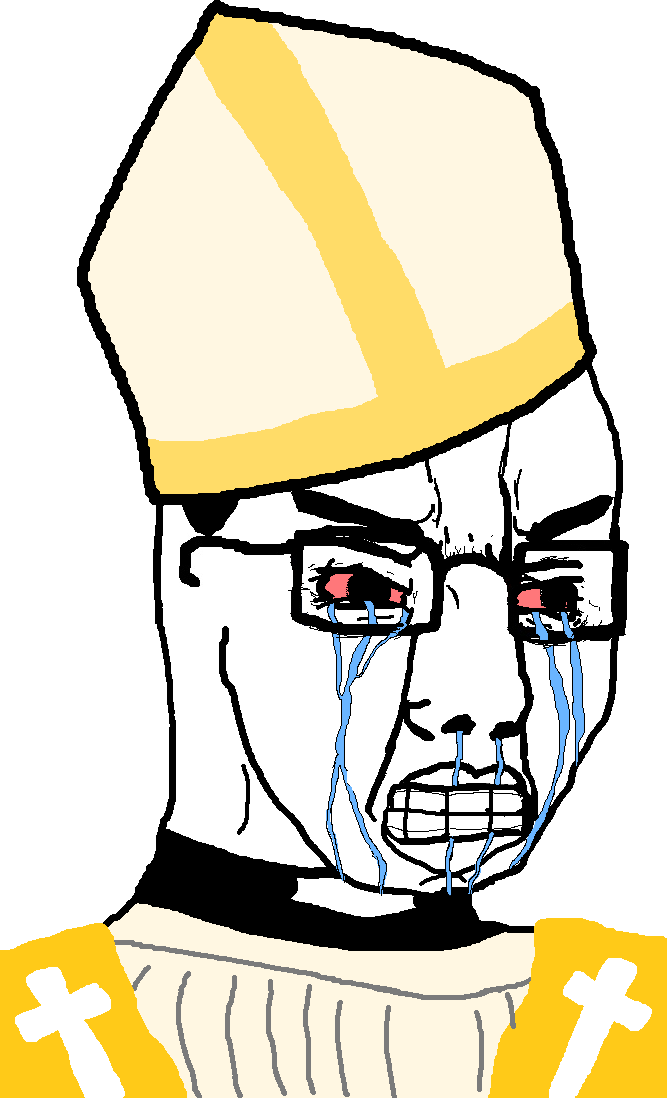
Label: 5_Poljak